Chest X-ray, PA view. Patient: 50 years old, sex M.
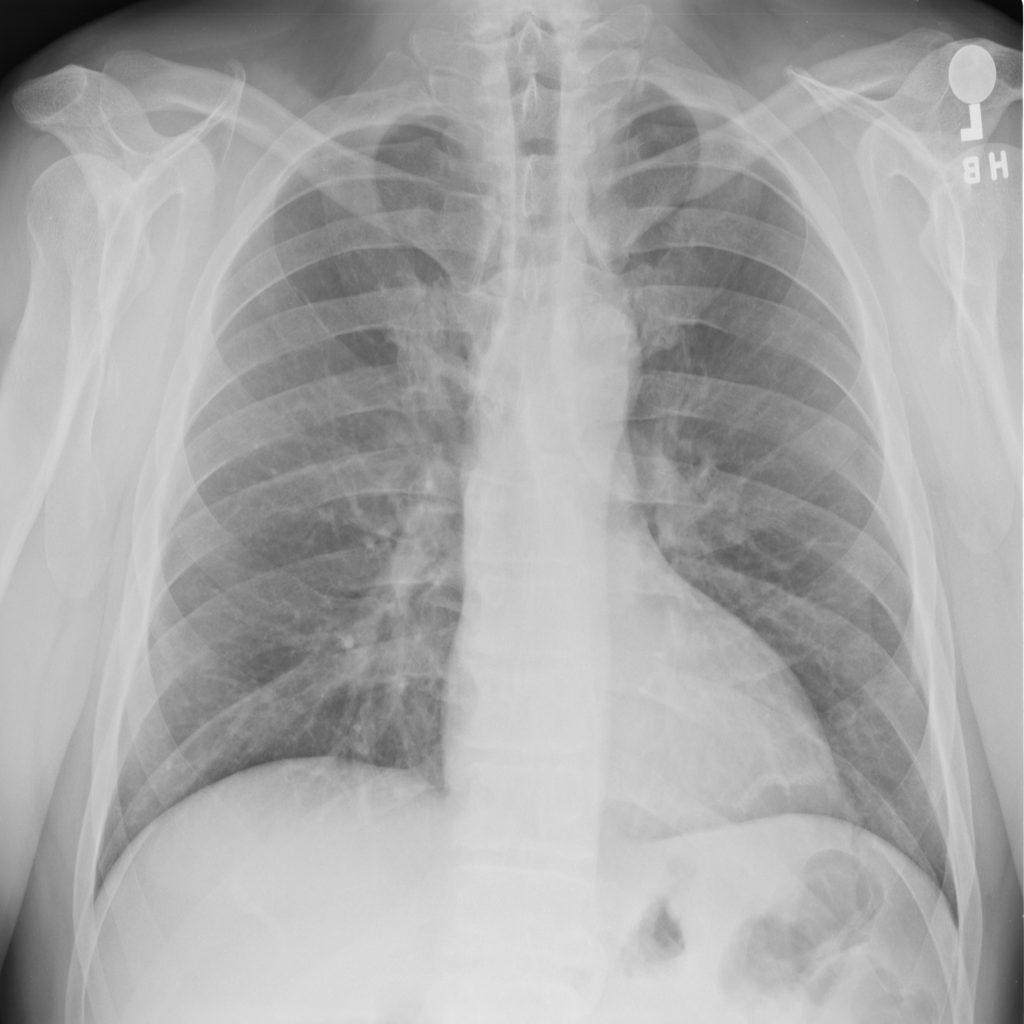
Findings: No Finding